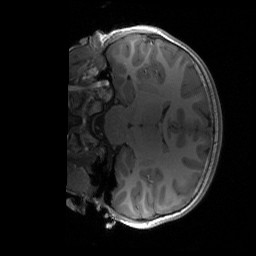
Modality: T1w
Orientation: coronal
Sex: male
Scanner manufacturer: siemens
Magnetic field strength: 3 T
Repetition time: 1.9 s
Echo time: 0.00243 s